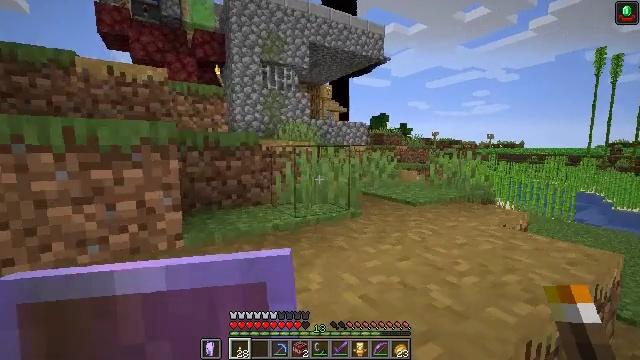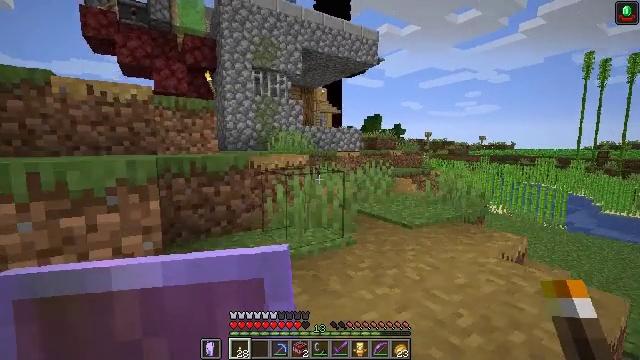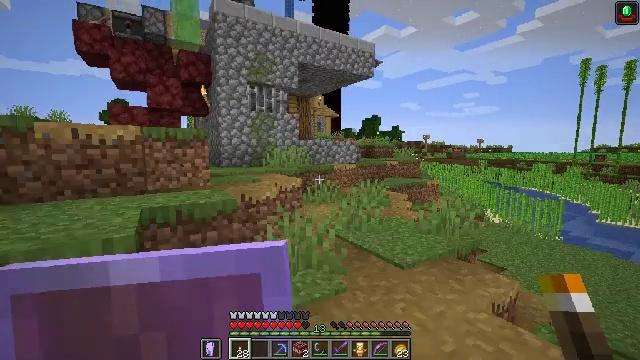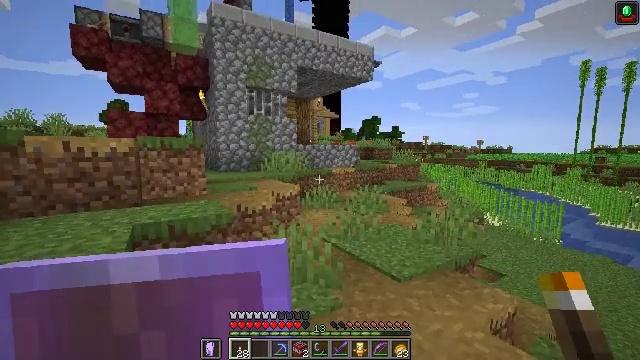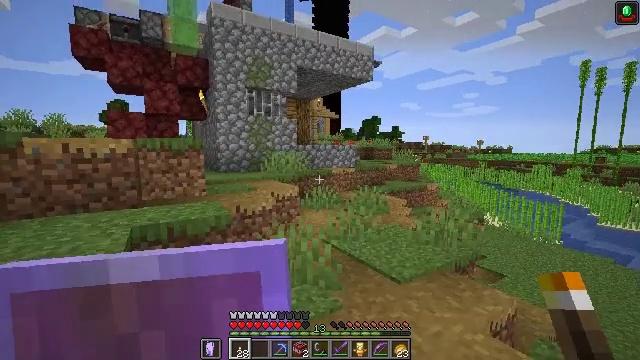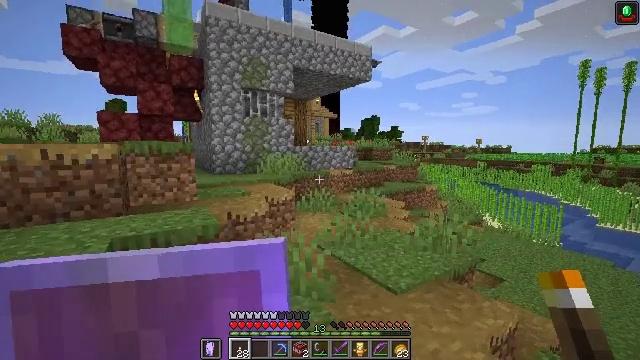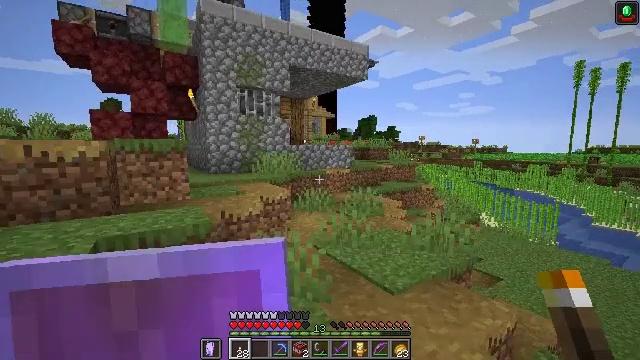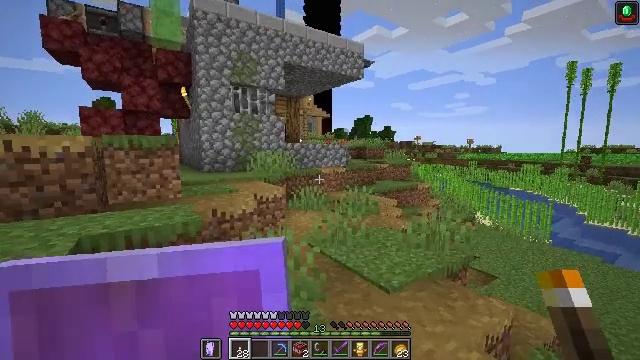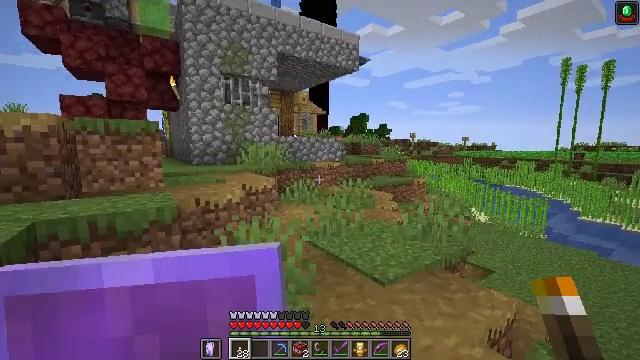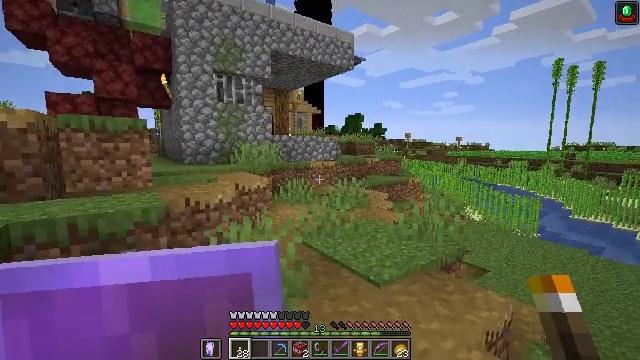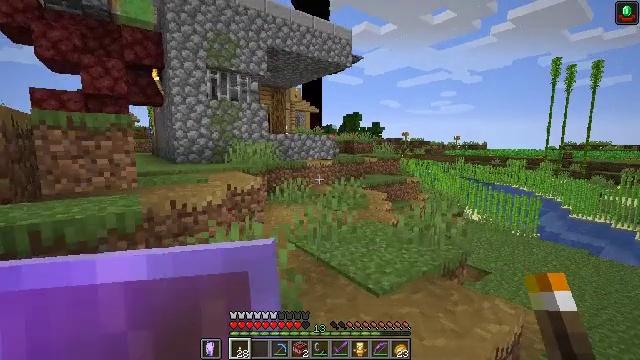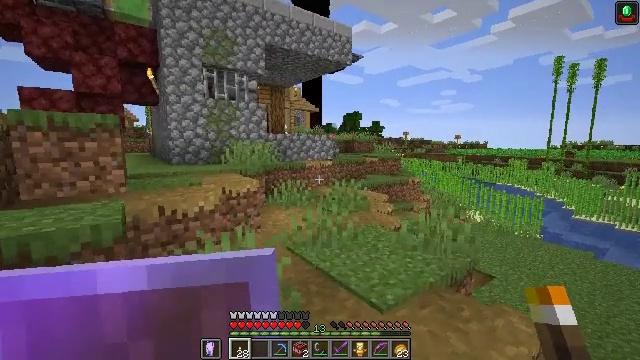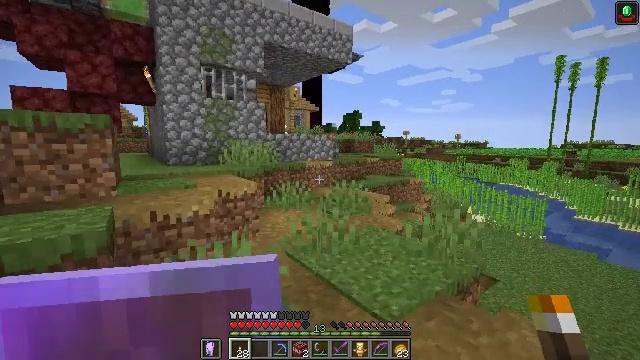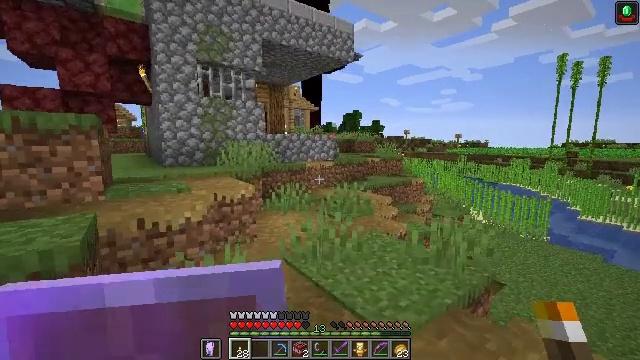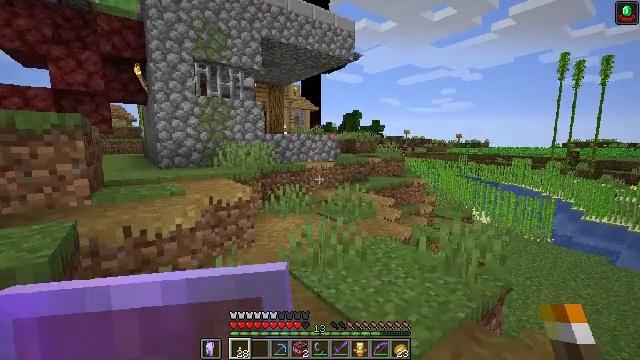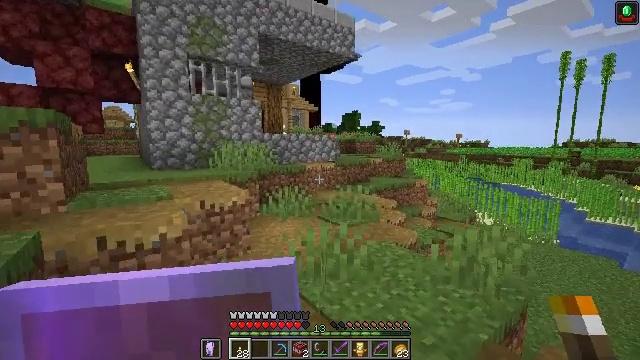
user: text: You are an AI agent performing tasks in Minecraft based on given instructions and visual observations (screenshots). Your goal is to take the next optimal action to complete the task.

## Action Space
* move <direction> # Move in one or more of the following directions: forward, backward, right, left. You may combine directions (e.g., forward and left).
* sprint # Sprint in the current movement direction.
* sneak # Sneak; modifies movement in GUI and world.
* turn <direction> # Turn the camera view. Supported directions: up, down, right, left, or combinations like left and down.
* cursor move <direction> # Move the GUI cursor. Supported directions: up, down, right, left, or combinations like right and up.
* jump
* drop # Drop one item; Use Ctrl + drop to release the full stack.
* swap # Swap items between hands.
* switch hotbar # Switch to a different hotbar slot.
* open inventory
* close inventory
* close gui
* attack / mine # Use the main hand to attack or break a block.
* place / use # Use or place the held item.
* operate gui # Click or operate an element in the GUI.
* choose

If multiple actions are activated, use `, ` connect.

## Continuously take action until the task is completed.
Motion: motion action
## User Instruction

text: Turn ancient debris into netherite scrap using a furnace.
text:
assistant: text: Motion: move forward, turn right, jump
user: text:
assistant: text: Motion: move forward, jump
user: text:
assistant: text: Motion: move forward, jump
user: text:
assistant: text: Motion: move forward
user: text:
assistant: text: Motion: move forward
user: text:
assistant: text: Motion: move forward
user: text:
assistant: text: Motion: move forward
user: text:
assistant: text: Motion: move forward
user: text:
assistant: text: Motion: move forward, turn right
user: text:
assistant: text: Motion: move forward
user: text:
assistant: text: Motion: move forward
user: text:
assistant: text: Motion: move forward
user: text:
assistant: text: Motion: move forward
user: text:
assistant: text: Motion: move forward
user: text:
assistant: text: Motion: move forward
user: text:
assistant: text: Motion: move forward
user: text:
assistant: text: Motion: move forward
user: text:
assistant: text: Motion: move forward
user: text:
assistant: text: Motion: move forward
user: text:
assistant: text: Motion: move forward
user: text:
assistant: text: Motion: move forward
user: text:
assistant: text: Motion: move forward
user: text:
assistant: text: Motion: move forward
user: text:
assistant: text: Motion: move forward
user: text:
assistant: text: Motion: move forward
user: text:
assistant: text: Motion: move forward
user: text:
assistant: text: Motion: move forward
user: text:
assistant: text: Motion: move forward
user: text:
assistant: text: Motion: move forward
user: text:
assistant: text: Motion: move forward